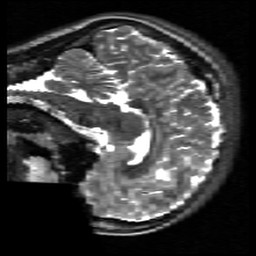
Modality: T2w
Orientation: sagittal
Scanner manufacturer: siemens
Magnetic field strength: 3 T
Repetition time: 9 s
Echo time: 0.115 s